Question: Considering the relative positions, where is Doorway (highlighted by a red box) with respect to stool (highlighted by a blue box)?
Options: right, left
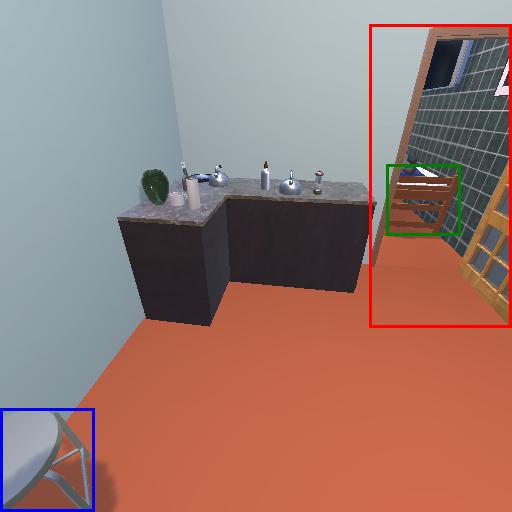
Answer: right